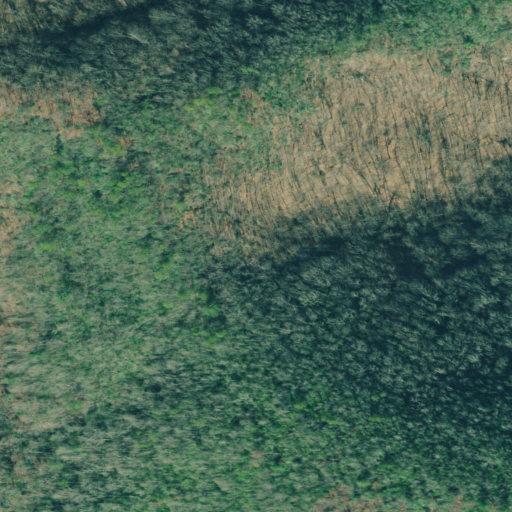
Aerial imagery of ridge(s) in Georgia named York Ridge containing deciduous forest, mixed forest, and evergreen forest